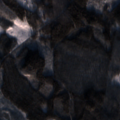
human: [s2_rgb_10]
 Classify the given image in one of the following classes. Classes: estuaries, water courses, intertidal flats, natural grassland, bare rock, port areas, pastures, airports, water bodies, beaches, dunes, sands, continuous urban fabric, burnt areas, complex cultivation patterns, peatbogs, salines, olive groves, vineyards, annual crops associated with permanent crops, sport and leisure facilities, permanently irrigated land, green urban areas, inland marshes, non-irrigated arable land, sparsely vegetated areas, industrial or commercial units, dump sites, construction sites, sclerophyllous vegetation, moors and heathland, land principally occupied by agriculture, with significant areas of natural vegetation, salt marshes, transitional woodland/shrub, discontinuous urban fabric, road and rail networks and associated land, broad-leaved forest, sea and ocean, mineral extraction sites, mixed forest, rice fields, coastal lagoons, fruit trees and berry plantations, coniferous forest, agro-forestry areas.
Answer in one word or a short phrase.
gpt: coniferous forest, mixed forest, transitional woodland/shrub